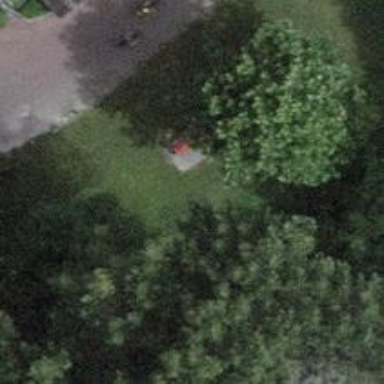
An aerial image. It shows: Red bench.